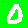
Digit: 0